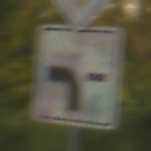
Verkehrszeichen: VerlaufVorfahrtsstrasse6
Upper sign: Vorfahrtsstrasse
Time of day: SunriseSunset
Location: Outdoor (RoadRail)
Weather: Clear
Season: NotSpecified
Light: Natural